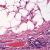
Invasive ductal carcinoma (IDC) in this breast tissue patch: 0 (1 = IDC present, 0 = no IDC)